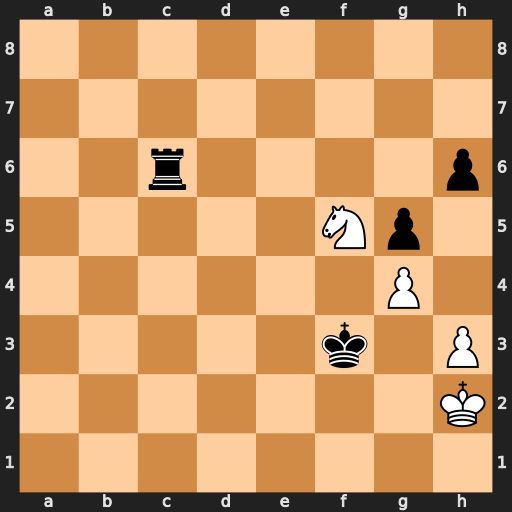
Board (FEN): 8/8/2r4p/5Np1/6P1/5k1P/7K/8
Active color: w
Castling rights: -
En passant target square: -
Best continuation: Nd4+ Ke4 Nxc6